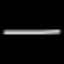
Label: line